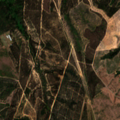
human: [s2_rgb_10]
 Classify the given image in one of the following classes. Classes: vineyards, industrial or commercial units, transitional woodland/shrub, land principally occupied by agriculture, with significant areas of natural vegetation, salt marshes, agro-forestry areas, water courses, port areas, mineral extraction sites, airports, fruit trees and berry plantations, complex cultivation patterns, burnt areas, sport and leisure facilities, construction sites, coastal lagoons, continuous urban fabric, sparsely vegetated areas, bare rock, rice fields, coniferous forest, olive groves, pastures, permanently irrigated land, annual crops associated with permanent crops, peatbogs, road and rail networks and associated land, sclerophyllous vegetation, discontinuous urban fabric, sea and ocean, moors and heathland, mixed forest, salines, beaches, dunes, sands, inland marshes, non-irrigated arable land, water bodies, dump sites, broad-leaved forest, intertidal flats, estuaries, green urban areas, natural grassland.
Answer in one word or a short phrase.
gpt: coniferous forest, transitional woodland/shrub